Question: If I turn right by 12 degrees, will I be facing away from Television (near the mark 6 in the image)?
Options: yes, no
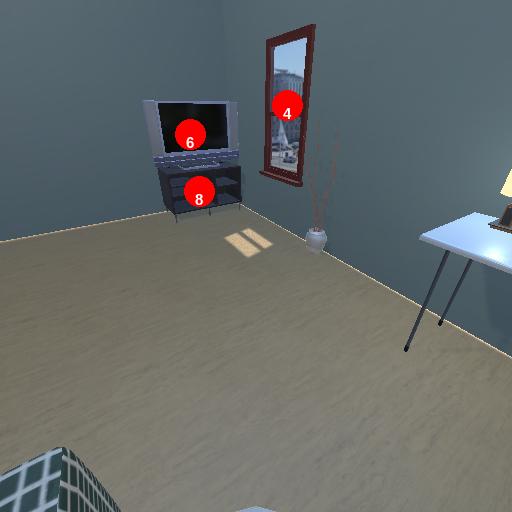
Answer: yes